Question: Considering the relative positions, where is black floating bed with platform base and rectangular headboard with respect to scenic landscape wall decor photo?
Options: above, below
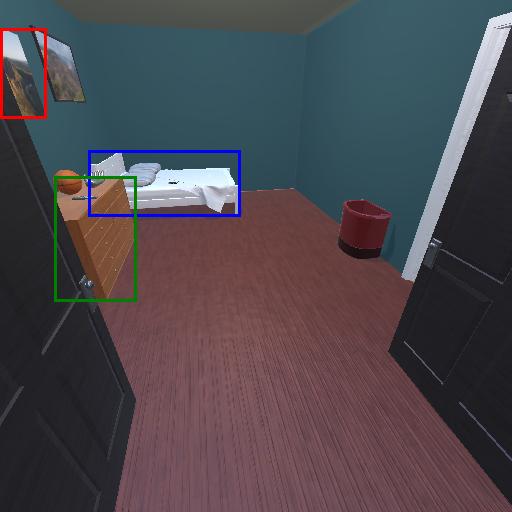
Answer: above